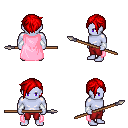
a pixel art fantasy rpg character, male body template, dark elf, purple skin, pink cape, red pants, red pixie cut hairstyle, white cloth bracers, spear, four views (front, back, left, right), 2x2 character sprite sheet, small pixel art, hard edges, no anti-aliasing